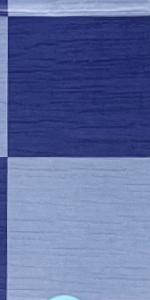
Label: Empty